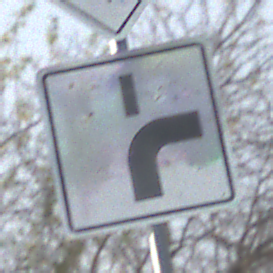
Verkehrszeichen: VerlaufVorfahrtsstrasse8
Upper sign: Vorfahrtsstrasse
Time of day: MorningAfternoon
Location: Outdoor (Nature)
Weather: PartlyCloudy
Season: NotSpecified
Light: Natural